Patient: sex M, age 60
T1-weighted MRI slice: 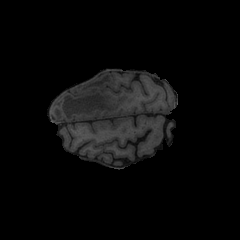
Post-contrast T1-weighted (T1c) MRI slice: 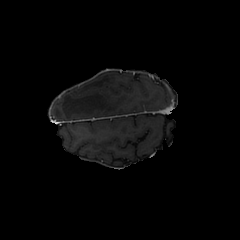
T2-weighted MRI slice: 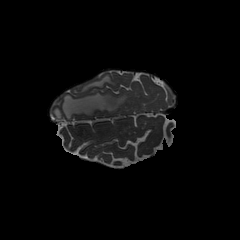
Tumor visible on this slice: yes
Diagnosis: Glioblastoma, IDH-wildtype
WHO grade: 4